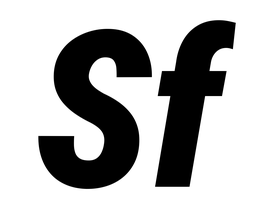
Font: Roboto-Italic_Condensed_Black_Italic